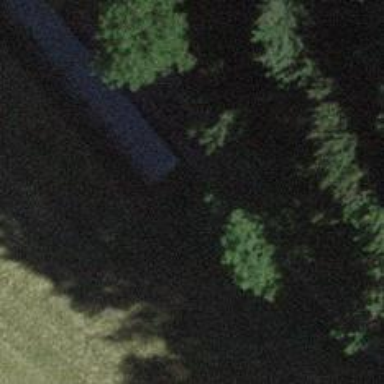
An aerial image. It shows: Retaining wall.